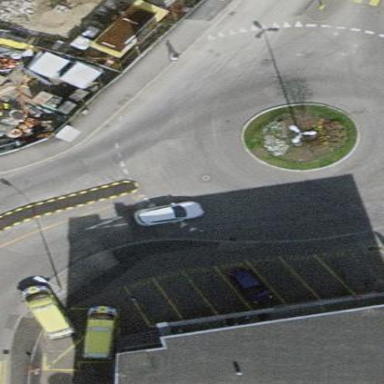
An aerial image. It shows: Tertiary road leading to roundabout.